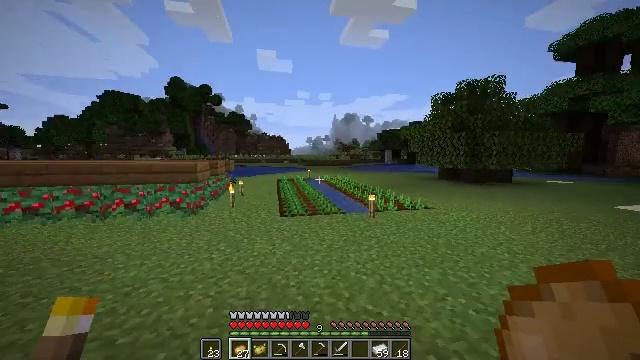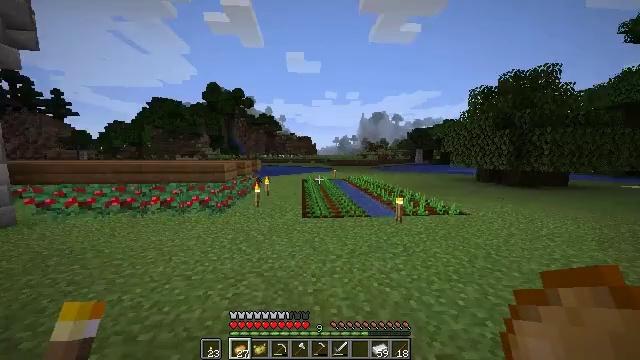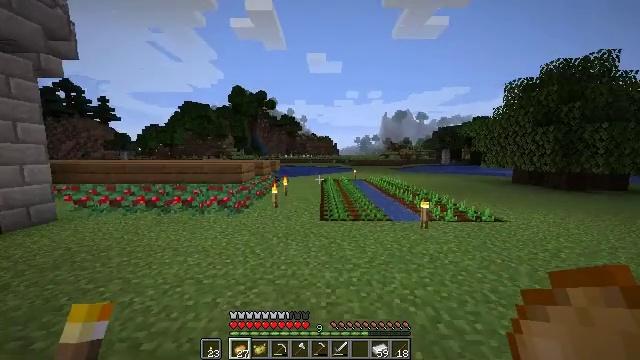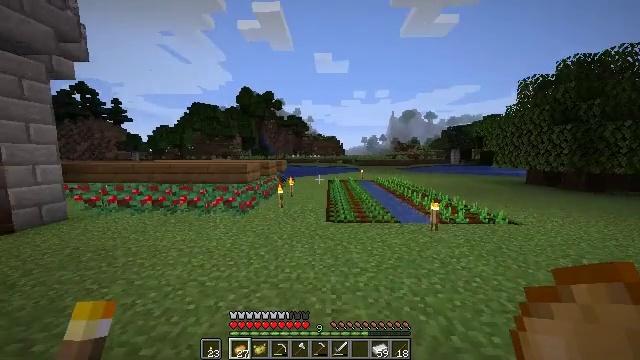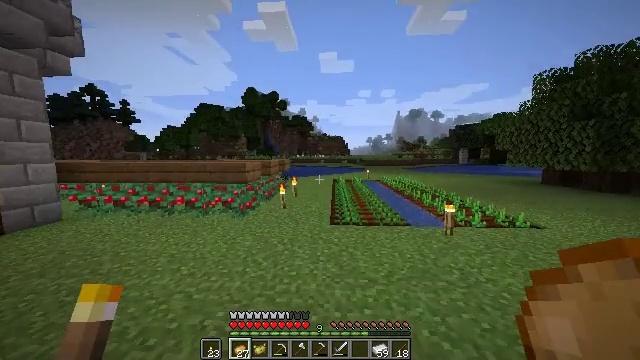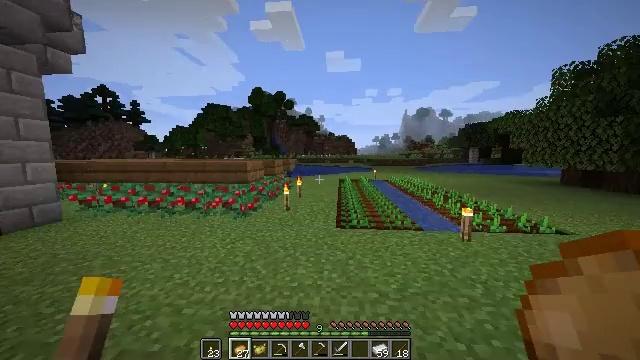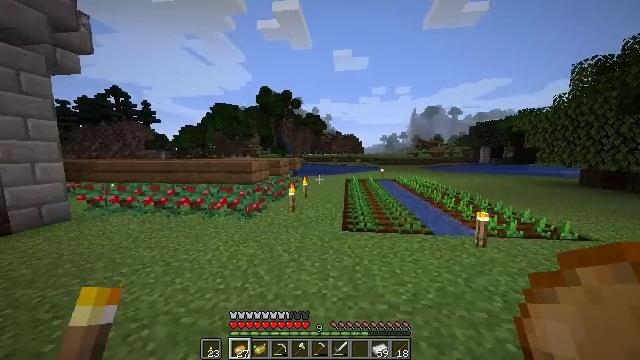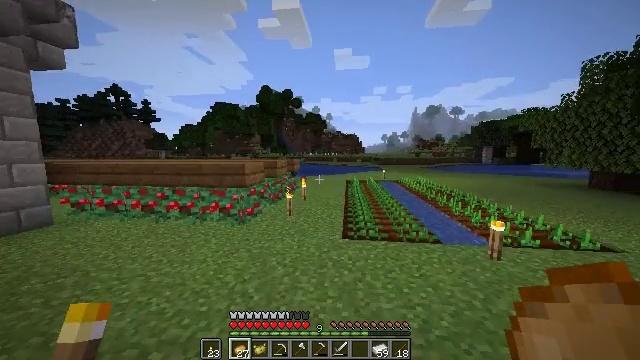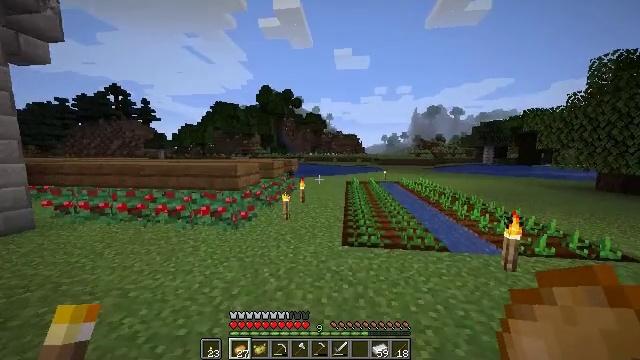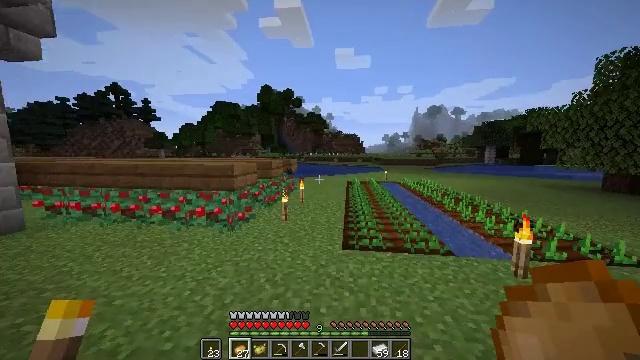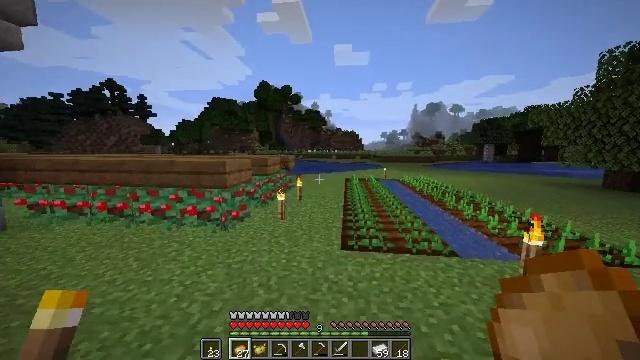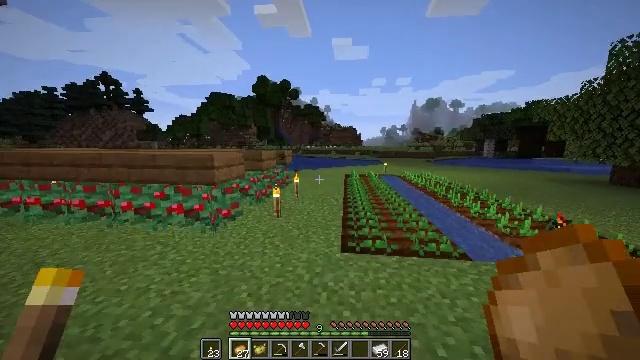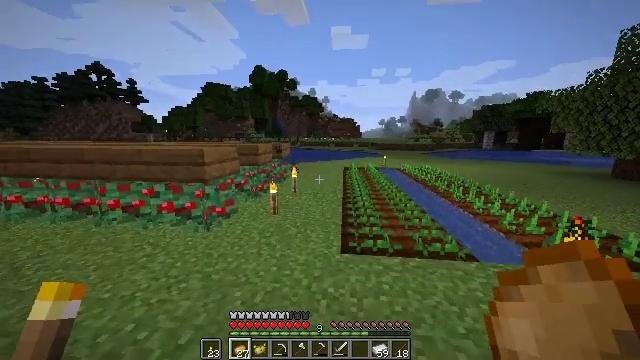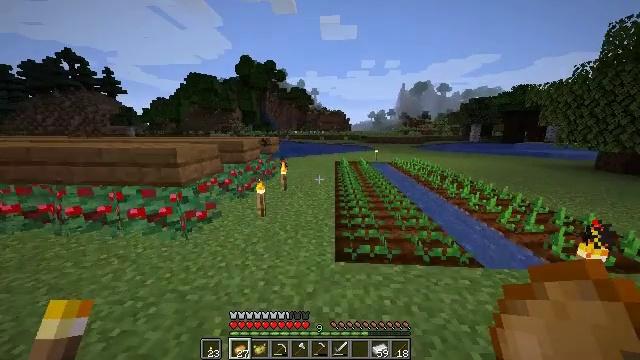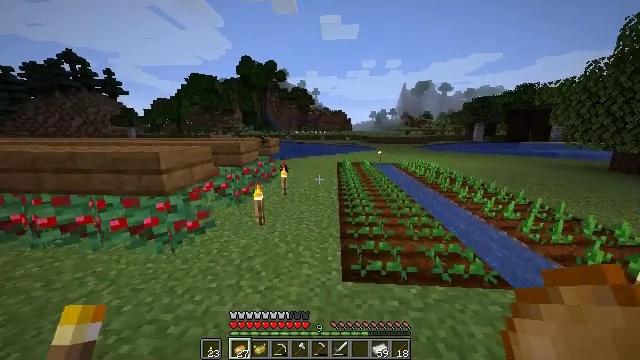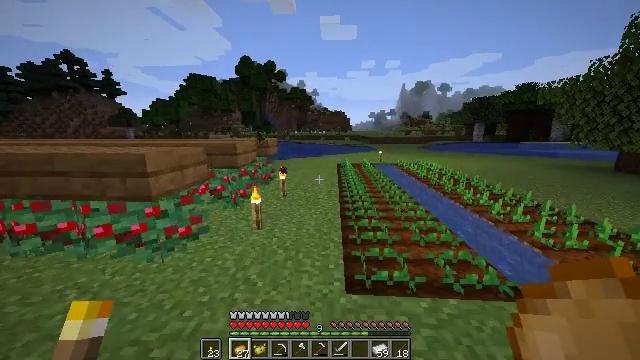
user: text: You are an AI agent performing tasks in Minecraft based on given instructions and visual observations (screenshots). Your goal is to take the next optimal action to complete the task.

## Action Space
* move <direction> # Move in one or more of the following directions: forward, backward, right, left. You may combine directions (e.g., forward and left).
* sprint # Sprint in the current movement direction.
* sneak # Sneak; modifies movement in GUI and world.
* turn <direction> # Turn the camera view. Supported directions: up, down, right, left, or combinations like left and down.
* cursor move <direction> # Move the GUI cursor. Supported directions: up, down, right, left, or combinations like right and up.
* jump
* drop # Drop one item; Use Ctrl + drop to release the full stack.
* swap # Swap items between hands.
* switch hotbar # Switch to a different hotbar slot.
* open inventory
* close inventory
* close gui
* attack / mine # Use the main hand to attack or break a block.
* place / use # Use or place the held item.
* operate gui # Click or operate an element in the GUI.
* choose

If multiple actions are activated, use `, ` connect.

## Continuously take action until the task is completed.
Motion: motion action
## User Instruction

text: Prepare a baked potato in the furnace.
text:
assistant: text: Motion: move forward, turn left
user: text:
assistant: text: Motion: move forward, turn left
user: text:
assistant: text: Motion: move forward, turn left
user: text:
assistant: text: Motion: move forward, turn left
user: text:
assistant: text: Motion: move forward, turn left
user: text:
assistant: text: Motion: move forward, turn left
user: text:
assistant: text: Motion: move forward, sprint
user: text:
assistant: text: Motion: move forward, sprint
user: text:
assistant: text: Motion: move forward, sprint
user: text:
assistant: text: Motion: move forward, sprint
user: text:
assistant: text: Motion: move forward, turn down
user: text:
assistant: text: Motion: move forward, turn down
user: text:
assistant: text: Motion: move forward, turn right and down
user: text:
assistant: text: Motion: move forward
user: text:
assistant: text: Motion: move forward
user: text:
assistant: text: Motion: move forward, jump
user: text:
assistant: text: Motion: move forward, jump
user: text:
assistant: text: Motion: move forward, jump
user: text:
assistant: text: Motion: move forward, jump
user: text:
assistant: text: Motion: move forward, turn left, jump
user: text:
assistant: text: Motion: move forward, jump
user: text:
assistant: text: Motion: move forward, jump
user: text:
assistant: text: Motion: move forward, jump
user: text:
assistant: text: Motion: move forward, jump
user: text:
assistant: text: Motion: move forward, jump
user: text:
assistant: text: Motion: move forward, jump
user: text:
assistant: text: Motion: move forward, sprint, jump
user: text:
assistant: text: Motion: move forward, sprint, jump
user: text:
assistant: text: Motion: move forward, sprint, jump
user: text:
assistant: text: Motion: move forward, sprint, jump